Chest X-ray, PA view. Patient: 54 years old, sex M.
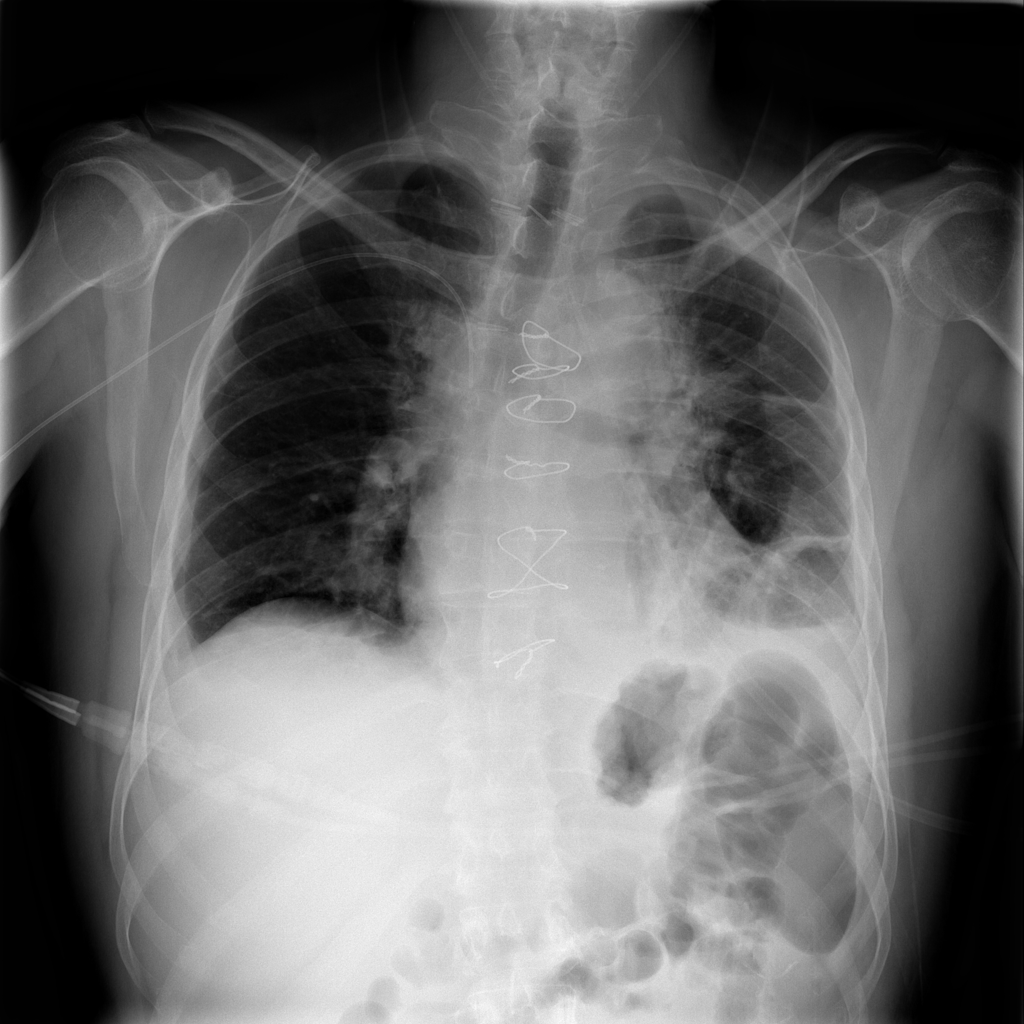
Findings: Atelectasis, Infiltration, Pleural_Thickening